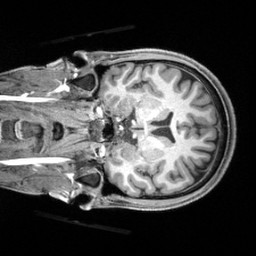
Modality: T1w
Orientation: coronal